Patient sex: M
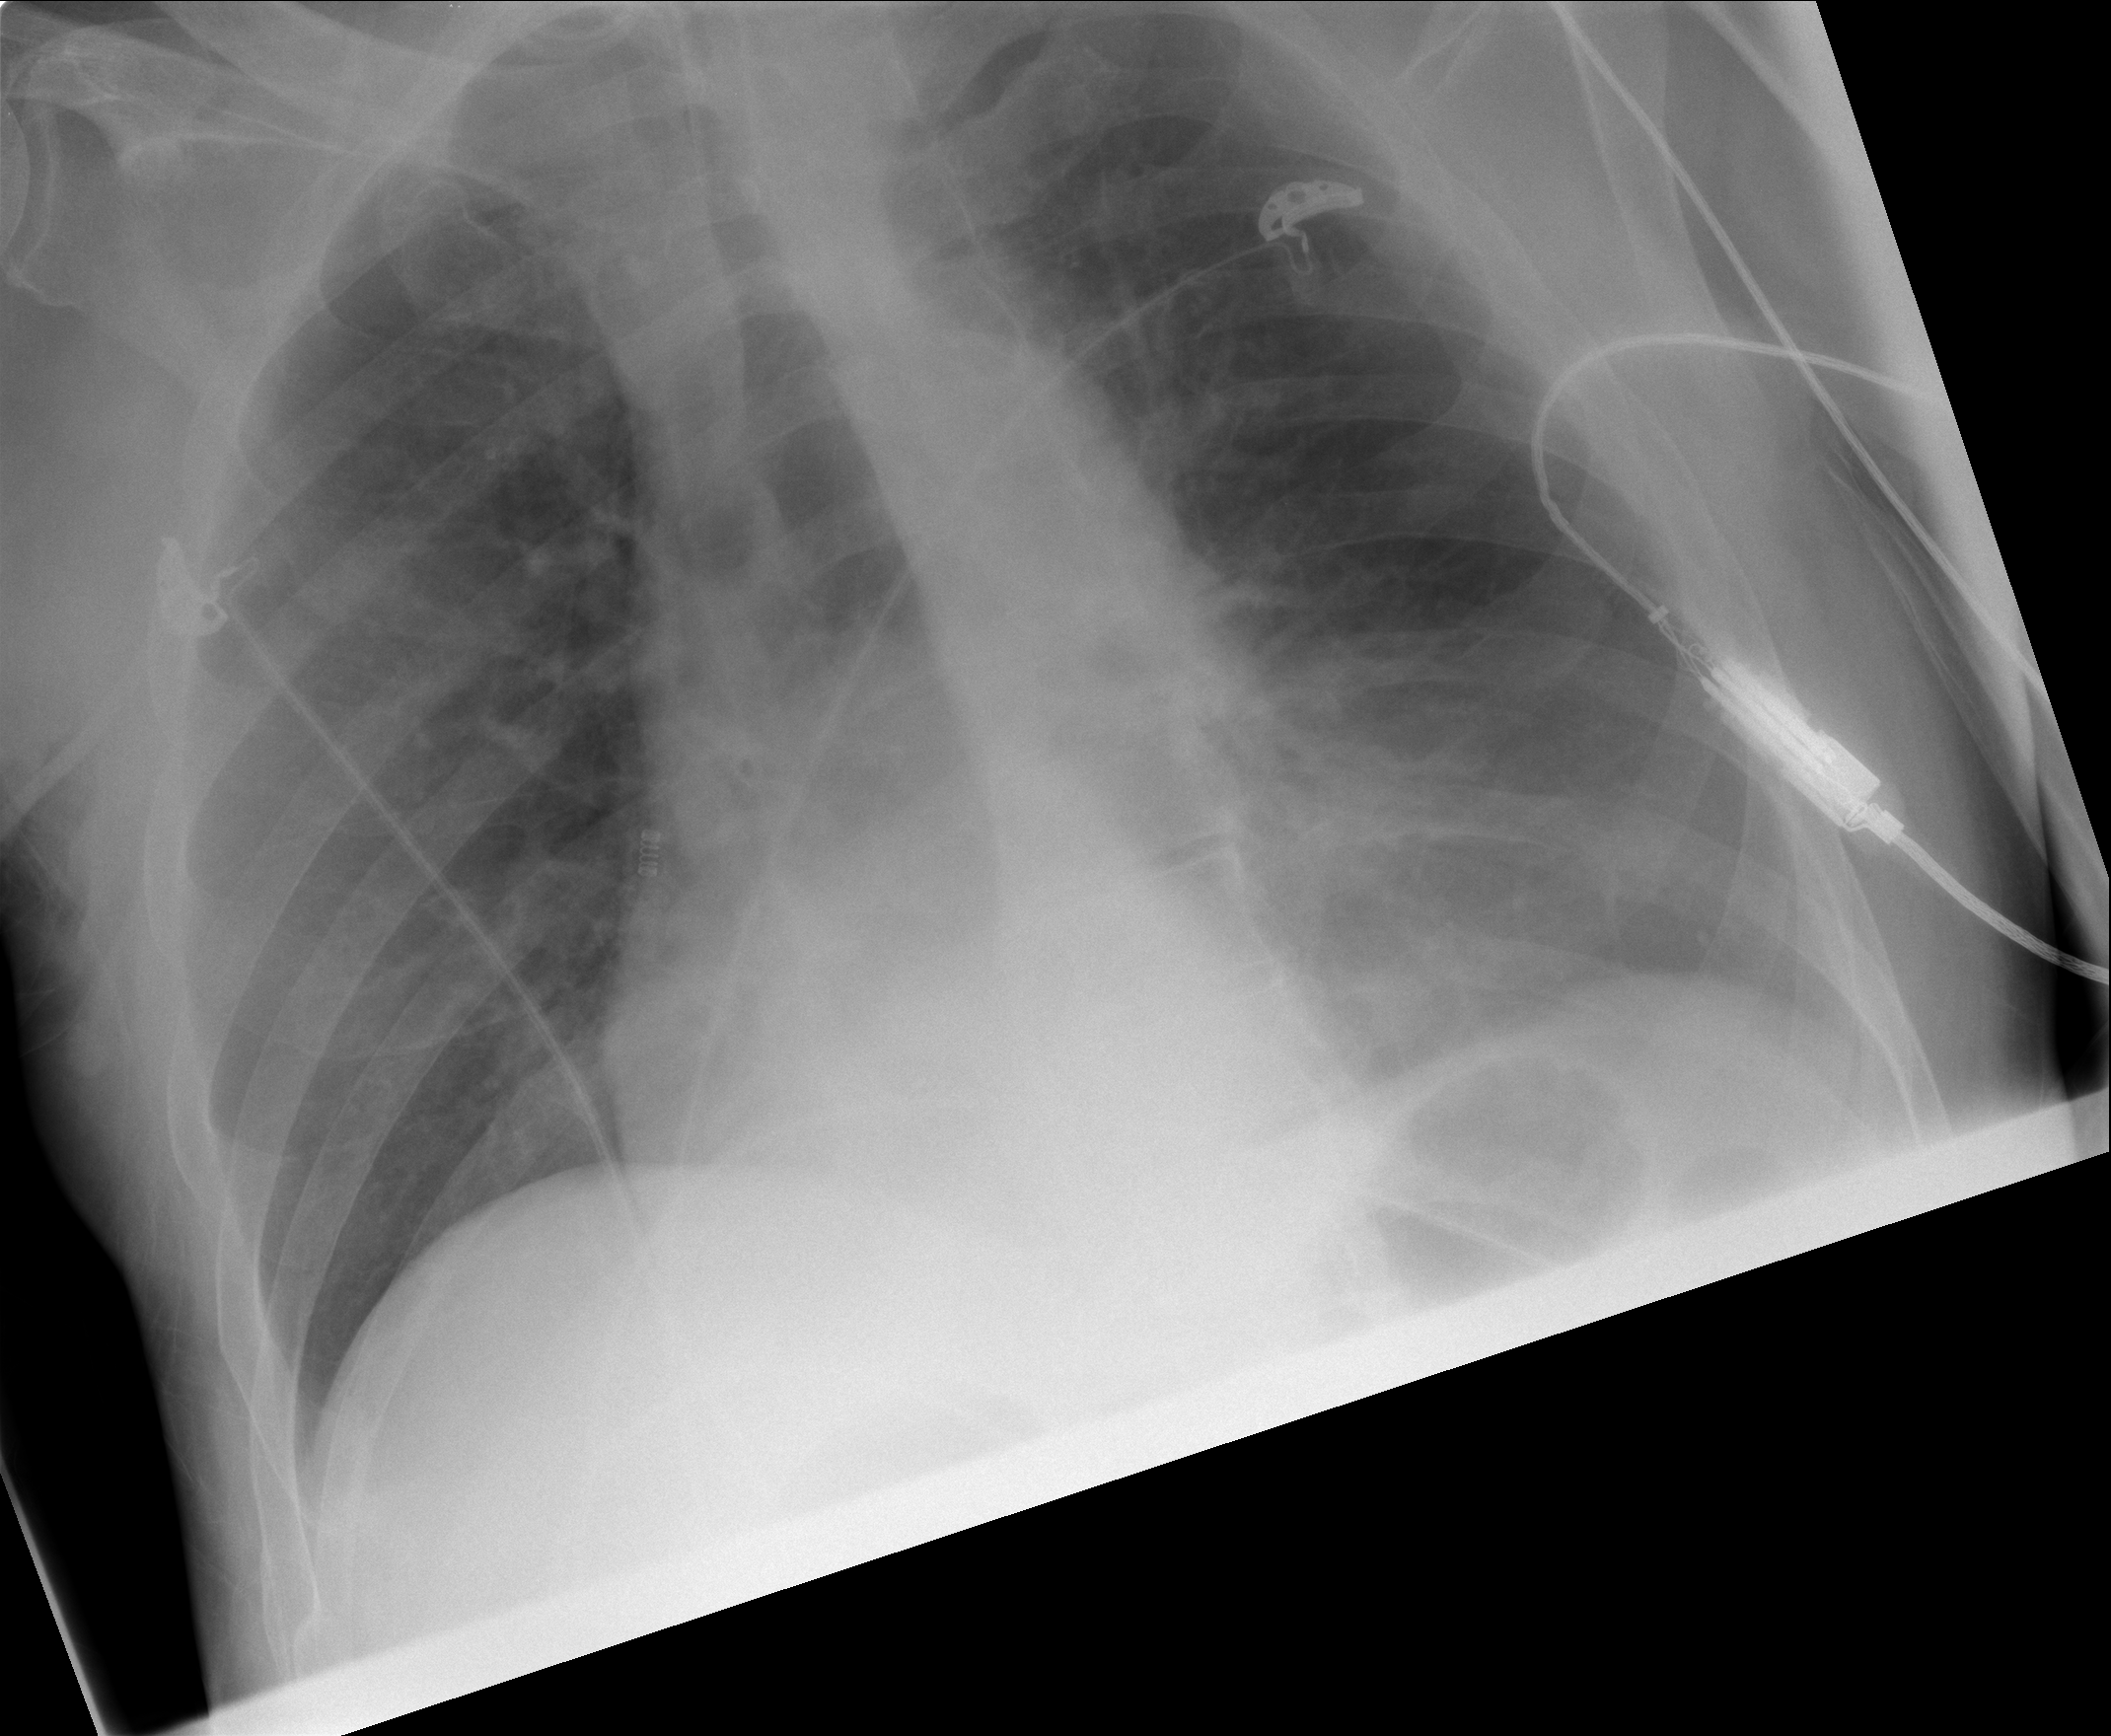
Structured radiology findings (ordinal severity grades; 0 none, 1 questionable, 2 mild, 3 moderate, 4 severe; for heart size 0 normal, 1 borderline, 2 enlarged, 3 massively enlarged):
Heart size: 0
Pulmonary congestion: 0
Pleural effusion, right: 0
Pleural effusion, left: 2
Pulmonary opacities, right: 0
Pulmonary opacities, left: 0
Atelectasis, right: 2
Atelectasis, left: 2